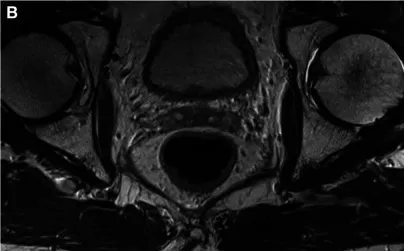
June 2018.
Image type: radiology (mri)